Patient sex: M
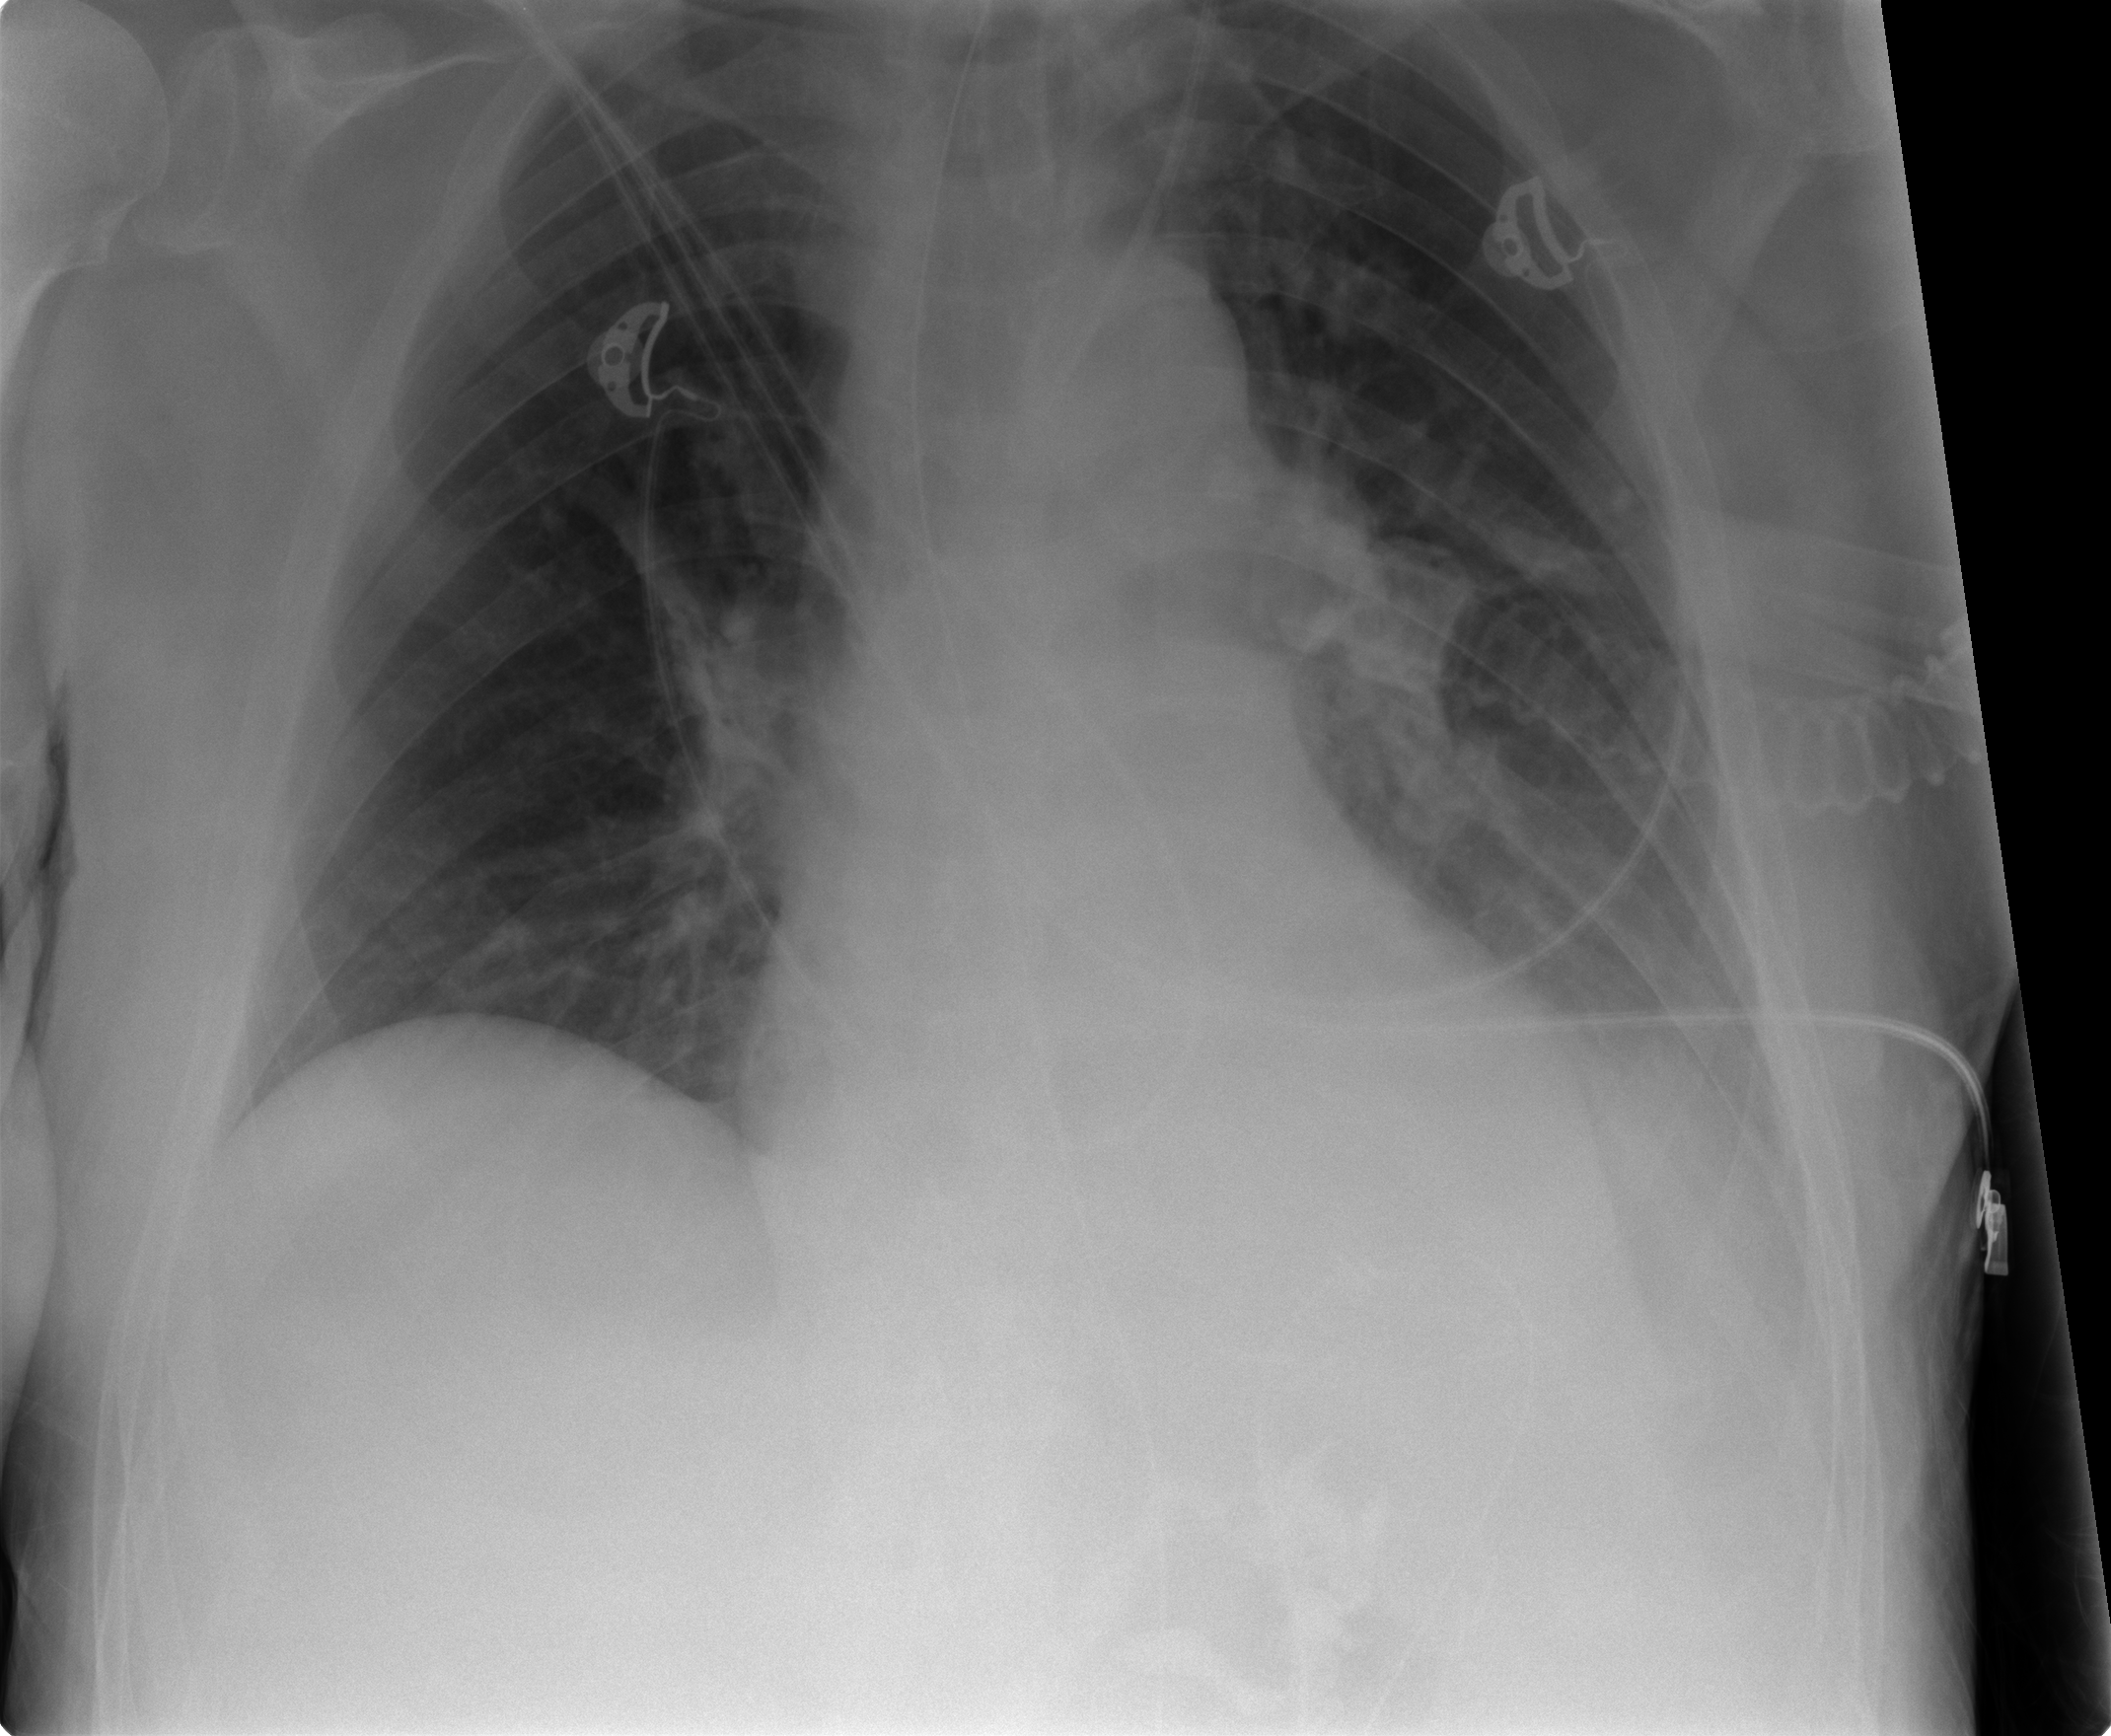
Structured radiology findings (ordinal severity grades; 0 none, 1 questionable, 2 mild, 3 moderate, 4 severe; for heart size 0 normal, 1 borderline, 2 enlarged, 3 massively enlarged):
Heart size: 0
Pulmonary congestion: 0
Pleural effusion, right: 0
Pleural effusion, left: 2
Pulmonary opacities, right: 0
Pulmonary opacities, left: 0
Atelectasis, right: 2
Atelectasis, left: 2